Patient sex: M
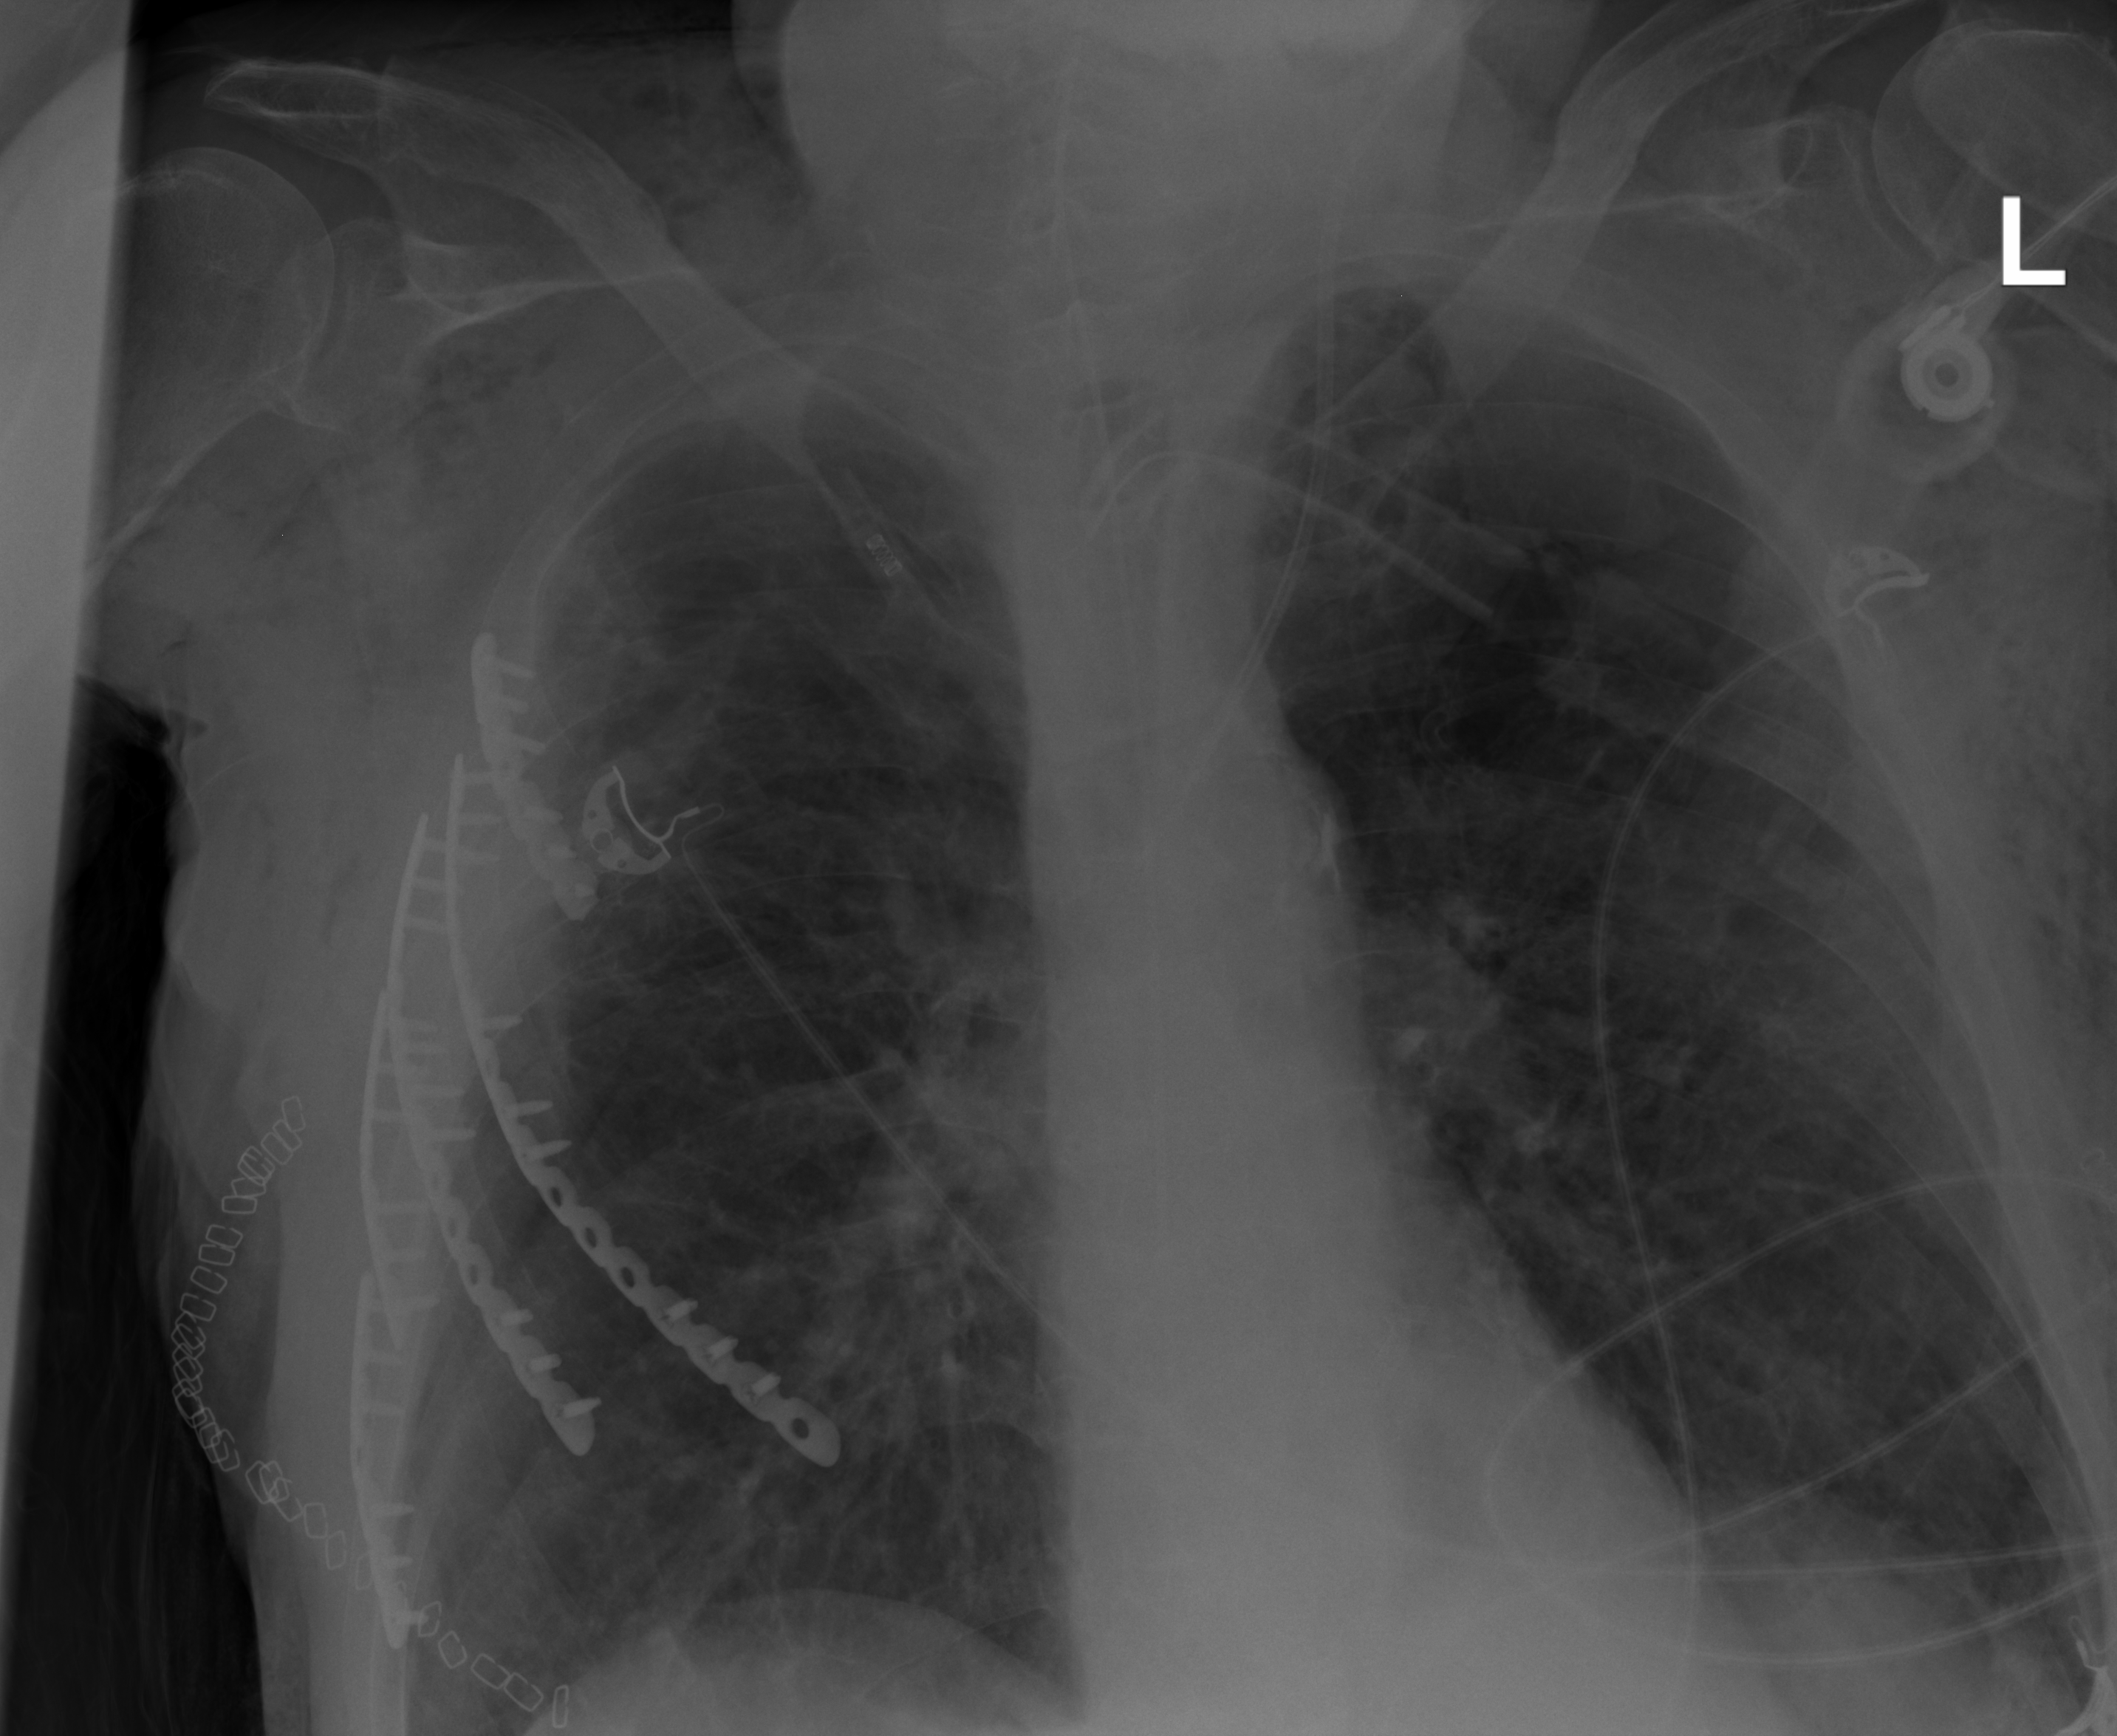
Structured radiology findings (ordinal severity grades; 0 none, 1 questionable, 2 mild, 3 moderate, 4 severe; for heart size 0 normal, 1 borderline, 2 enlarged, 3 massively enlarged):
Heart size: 0
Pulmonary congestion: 0
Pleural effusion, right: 1
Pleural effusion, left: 0
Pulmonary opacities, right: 0
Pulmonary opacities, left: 0
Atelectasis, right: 2
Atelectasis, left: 2